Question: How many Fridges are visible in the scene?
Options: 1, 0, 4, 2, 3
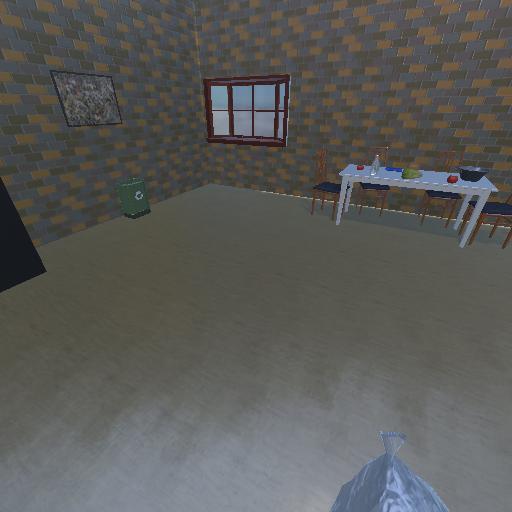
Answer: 1